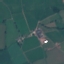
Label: Pasture